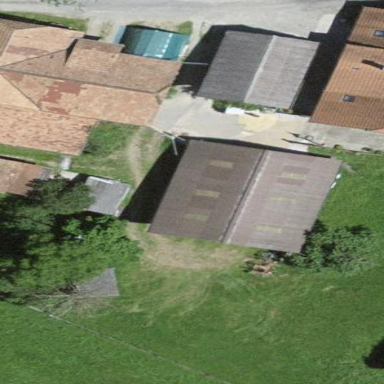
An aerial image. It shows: Farm auxiliary building.